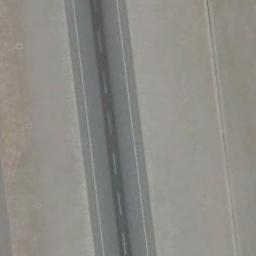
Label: runway